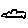
Label: cloud